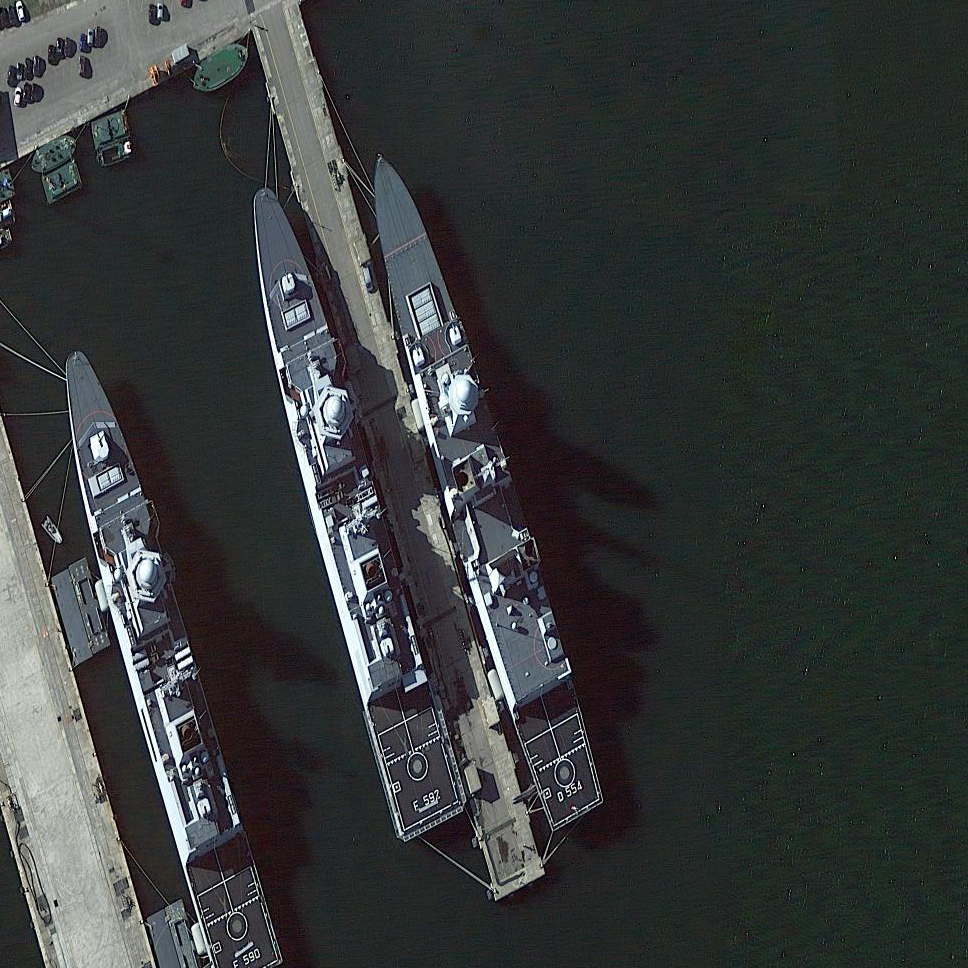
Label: destroyer